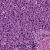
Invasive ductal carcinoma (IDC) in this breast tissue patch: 1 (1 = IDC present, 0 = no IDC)